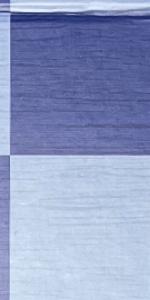
Label: Empty